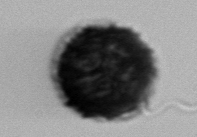
Label: Gonyaulax